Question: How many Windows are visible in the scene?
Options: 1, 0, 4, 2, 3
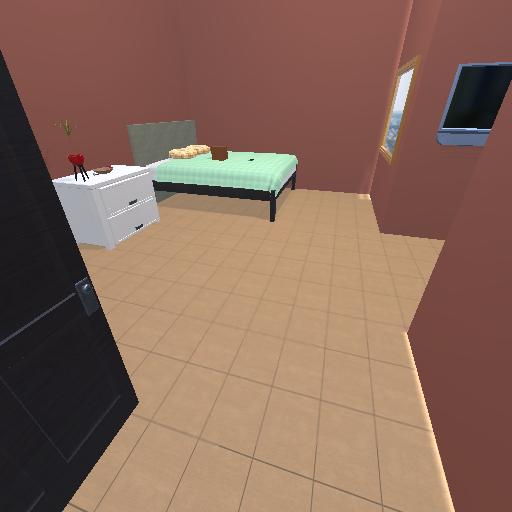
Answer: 1